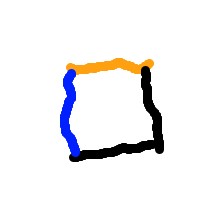
Shape: square